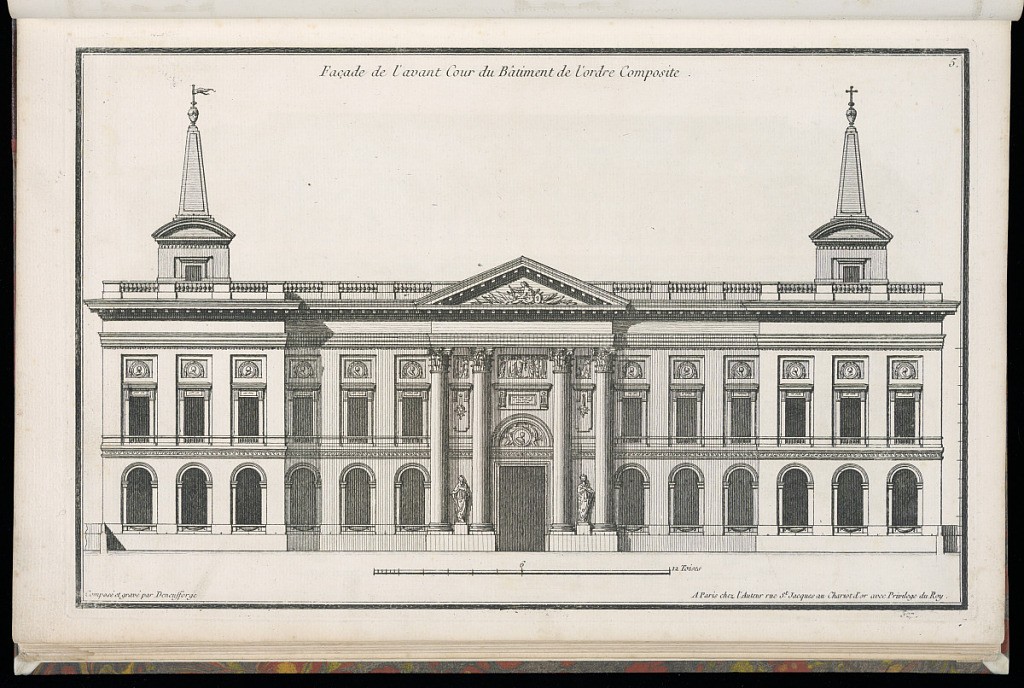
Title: Façade de l'avant Cour de Bâtiment de l'ordre Composite
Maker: Jean-François de Neufforge, Flemish, 1714–1791
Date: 1768
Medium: Engraving on paper
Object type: Print
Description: Design for the façade of a building decorated in the Composite order with statues flanking the entryway that features Corinthian columns. There is a scale bar of 12 toises (1 toise was equal to about 3.799 square meters) at the bottom of the page. The plate is signed and numbered.